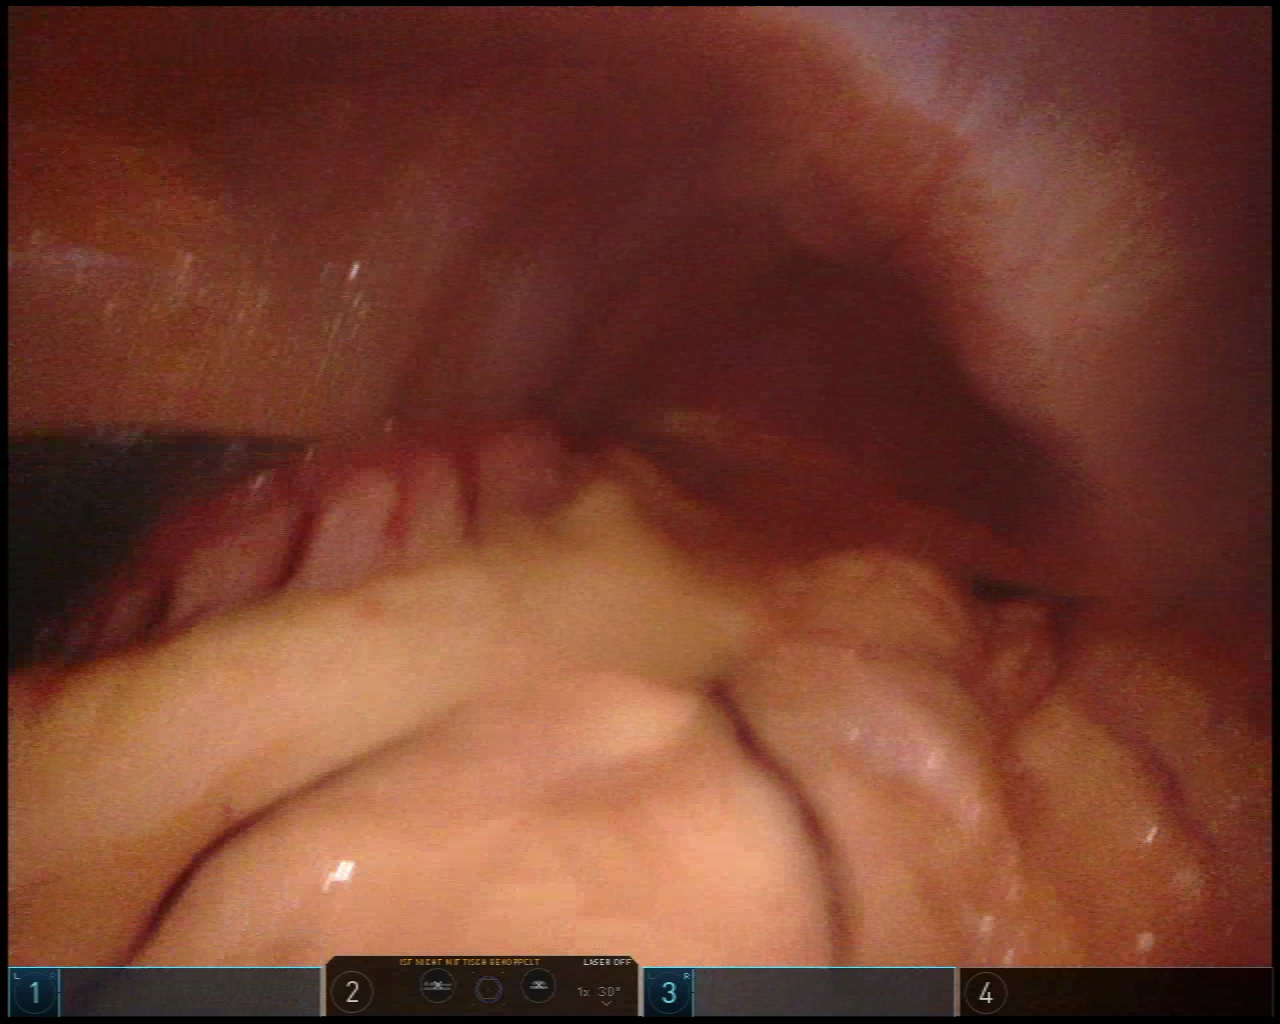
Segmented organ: stomach
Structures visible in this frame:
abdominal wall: yes
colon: no
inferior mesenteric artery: no
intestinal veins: no
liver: yes
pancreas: no
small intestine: no
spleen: no
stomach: yes
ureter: no
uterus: no
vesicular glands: no